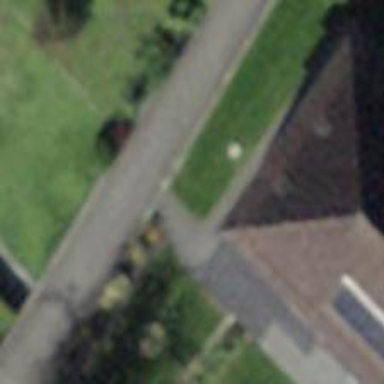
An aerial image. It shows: Paved footway.